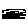
Label: zigzag